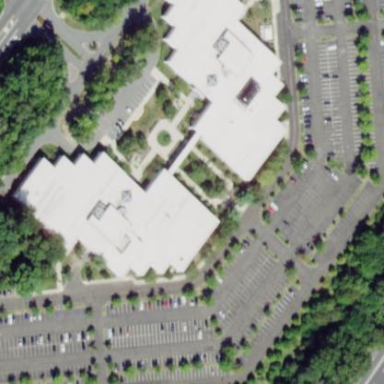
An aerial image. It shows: Office building.